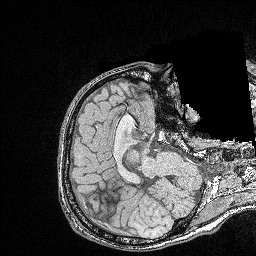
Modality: FLASH
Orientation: axial
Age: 26
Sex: male